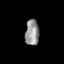
Tissue: prostate
Cell type: T cells
Senescence score: 0.7261
Nuclear area (px): 355
Mean DAPI intensity: 146.687